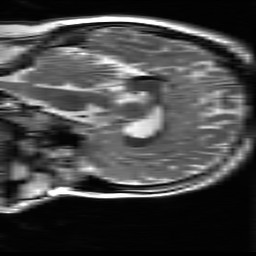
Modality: T2w
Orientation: sagittal
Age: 21
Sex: female
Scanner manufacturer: ge
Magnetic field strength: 3 T
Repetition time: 5.192 s
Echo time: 0.1003 s